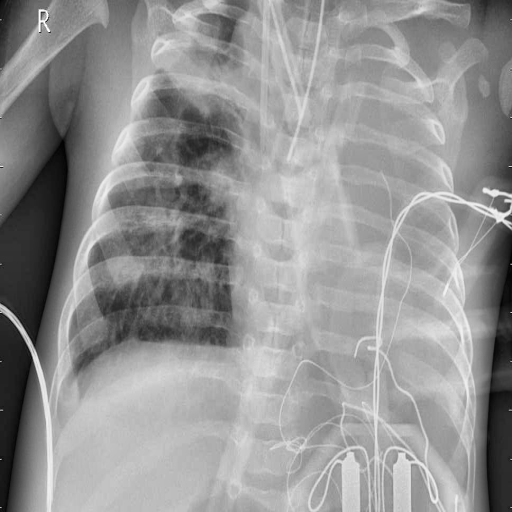
Finding: PNEUMONIA